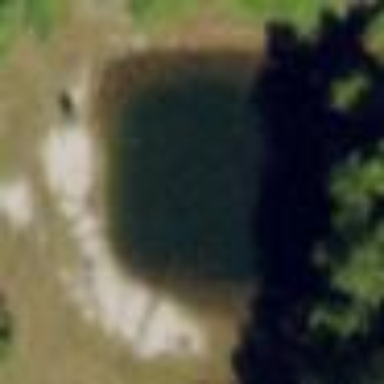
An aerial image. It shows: Reservoir of natural water.